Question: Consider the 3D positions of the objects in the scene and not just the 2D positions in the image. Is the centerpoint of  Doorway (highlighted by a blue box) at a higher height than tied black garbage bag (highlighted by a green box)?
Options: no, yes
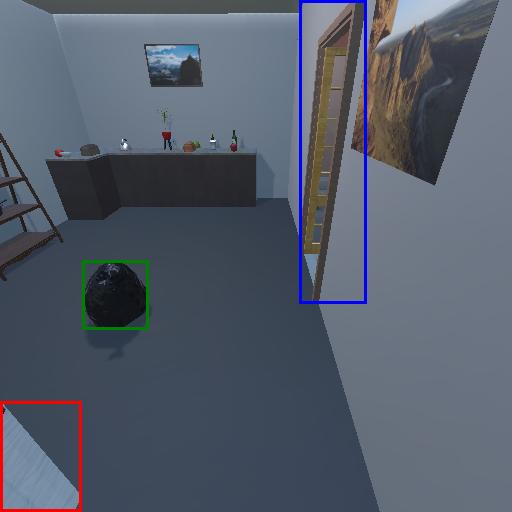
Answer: no